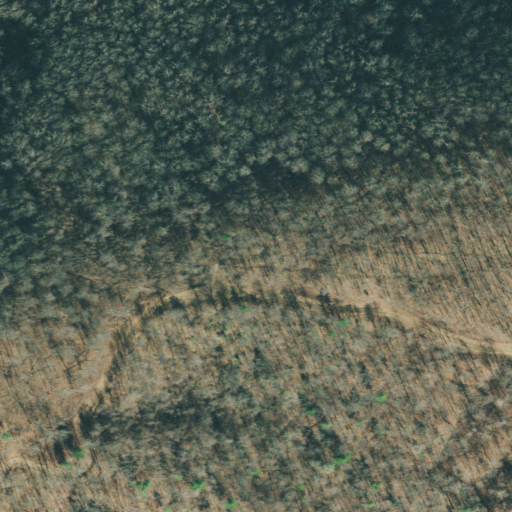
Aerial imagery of gap in Georgia named Ledford Gap containing deciduous forest, open development, and grassland